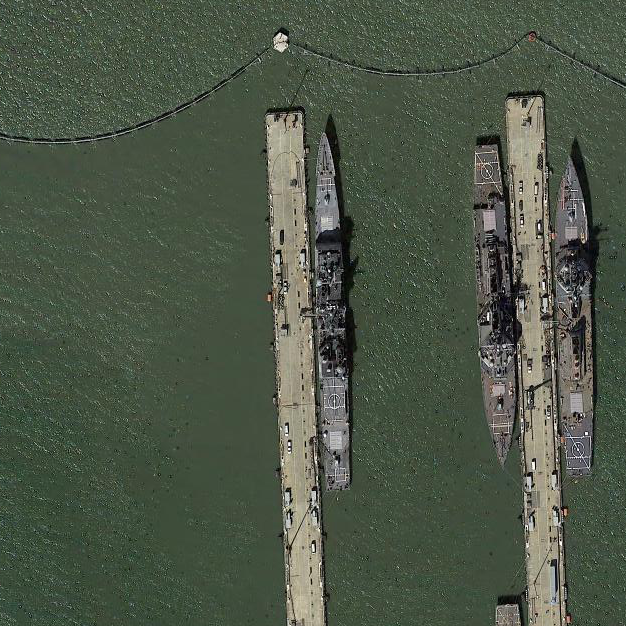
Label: cruiser